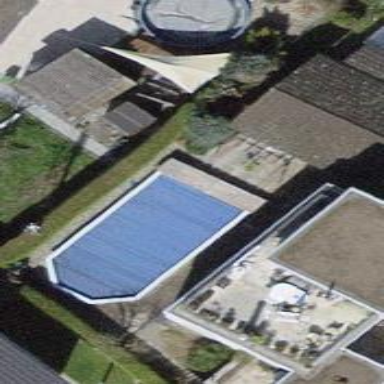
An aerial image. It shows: Swimming pool located in leisure land.